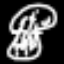
Label: hourglass